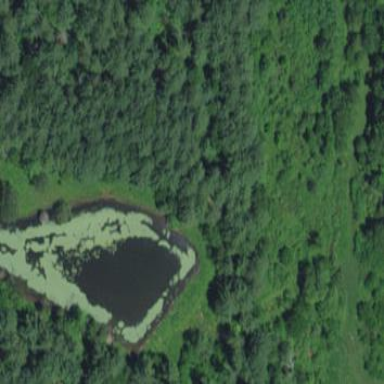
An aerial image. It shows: Serene pond surrounded by nature.